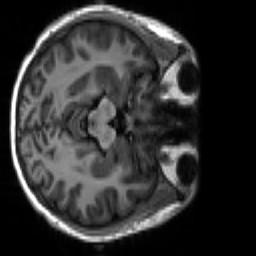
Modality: T1w
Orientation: axial
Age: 18
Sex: male
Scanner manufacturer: siemens
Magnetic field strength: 3 T
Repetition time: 2.3 s
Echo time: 0.00266 s